Interaction volume radius: 5 \u00c5
Interaction volume height: 10 \u00c5
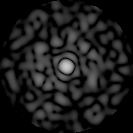
Disorder parameter: 0.8947